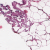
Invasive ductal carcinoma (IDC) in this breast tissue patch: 0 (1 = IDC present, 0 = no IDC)